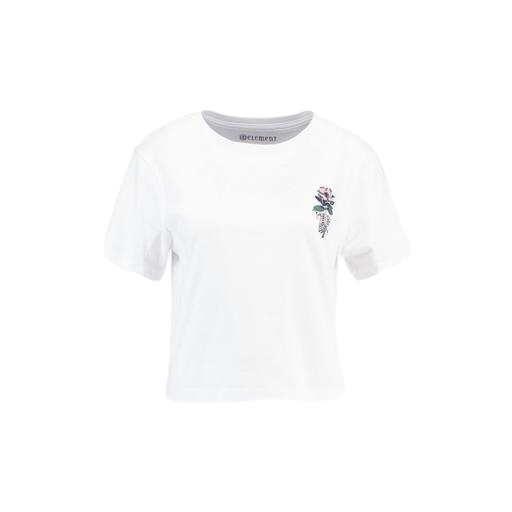
white embroidered t-shirt, white floral graphic t-shirt only macy, white floral graphic t-shirt, white background